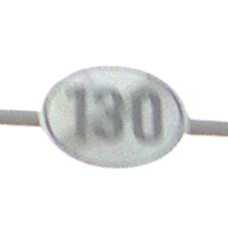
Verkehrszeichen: EndeGeschwindigkeit130
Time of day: SunriseSunset
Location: Outdoor (Suburban)
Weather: PartlyCloudy
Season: NotSpecified
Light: Natural